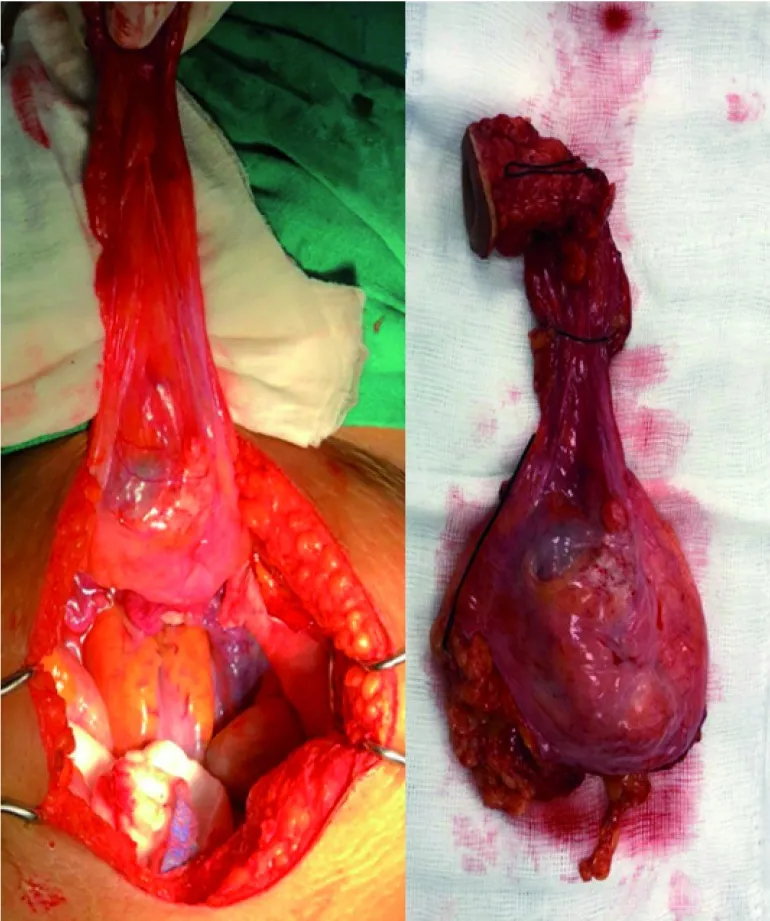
Partial cystectomy with urachal resection plus omphalectomy. . A bladder dome mass of approximately 5cm was resected.
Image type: medical_photograph (other_medical_photograph)